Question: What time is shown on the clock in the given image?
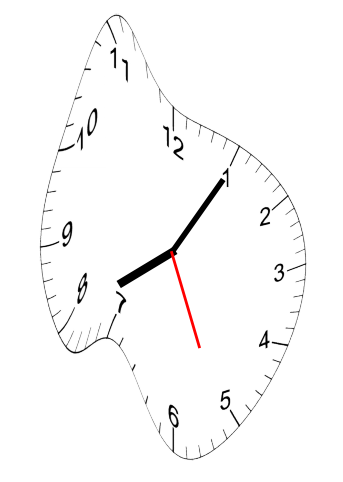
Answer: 08:05:26